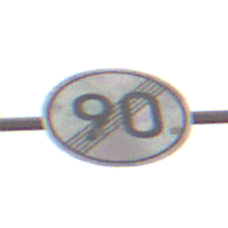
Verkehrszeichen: EndeGeschwindigkeit90
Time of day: MorningAfternoon
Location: Outdoor (Nature)
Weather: Overcast
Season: NotSpecified
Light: Natural